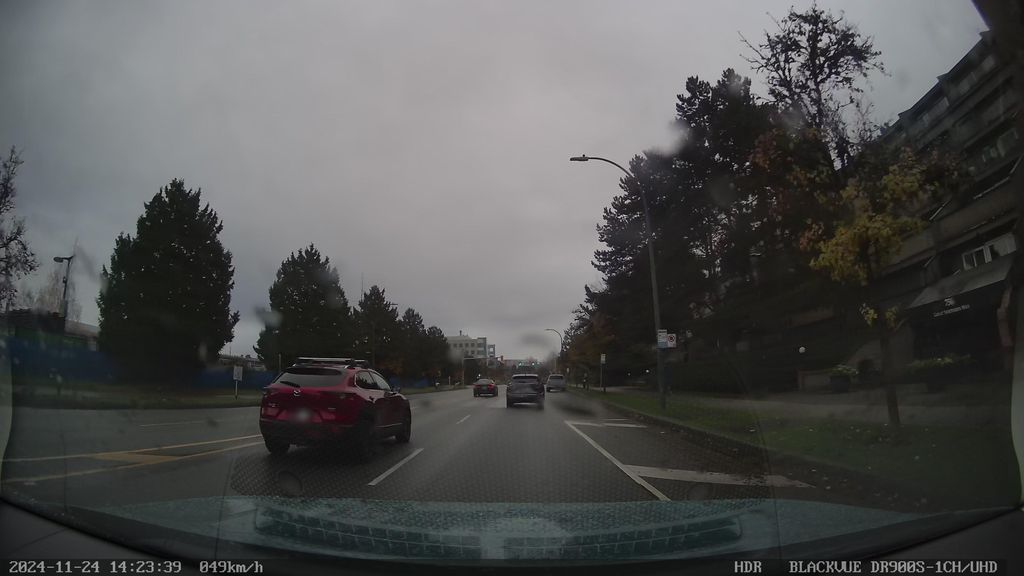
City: vancouver